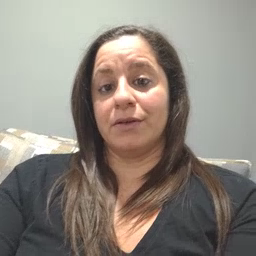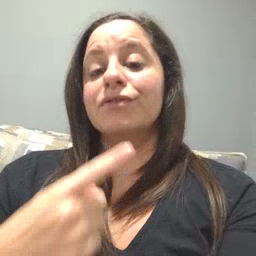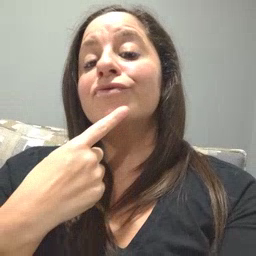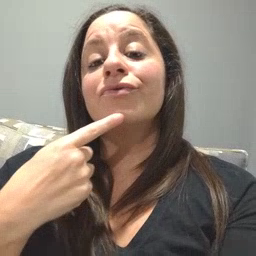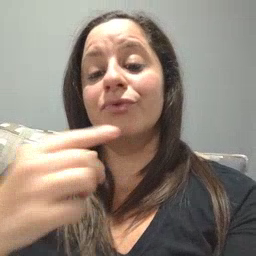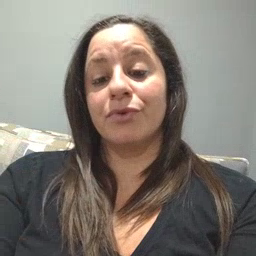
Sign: chin